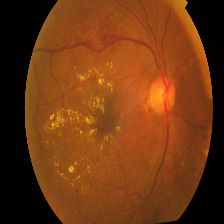
Diabetic retinopathy grade: Proliferative DR